Field crop: maize
Growth stage: 2
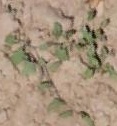
Species: convolvulus